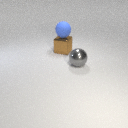
large brown metal cube below large blue rubber sphere